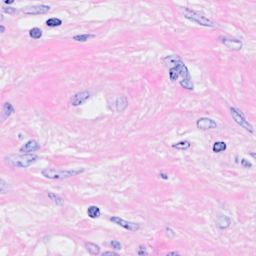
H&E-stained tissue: Breast